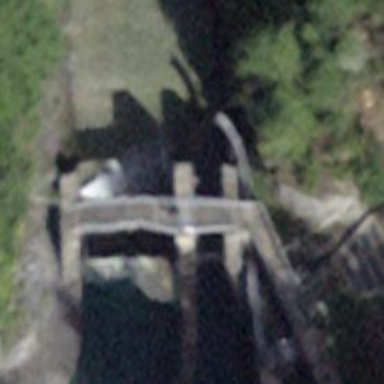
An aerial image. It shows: Dam across waterway.